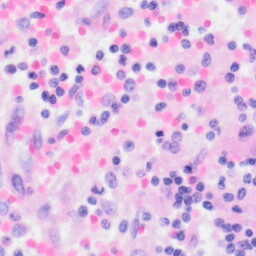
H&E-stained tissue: Kidney